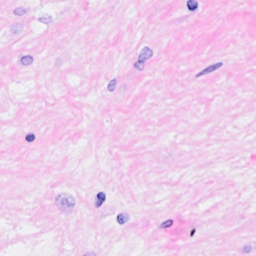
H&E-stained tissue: Breast